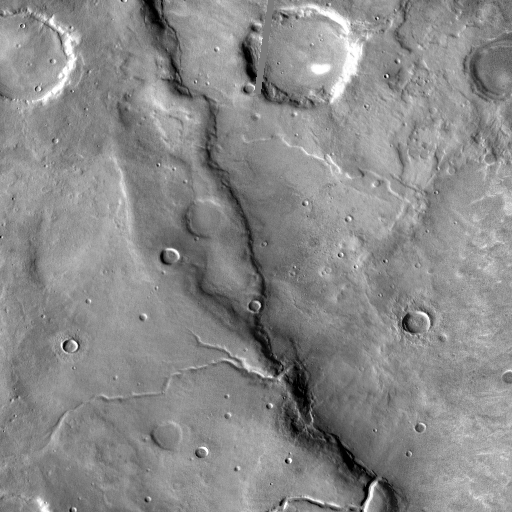
Crater classes present: Background, Other, Layered, Secondary